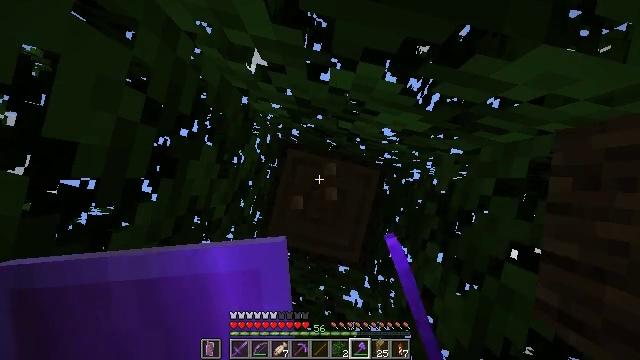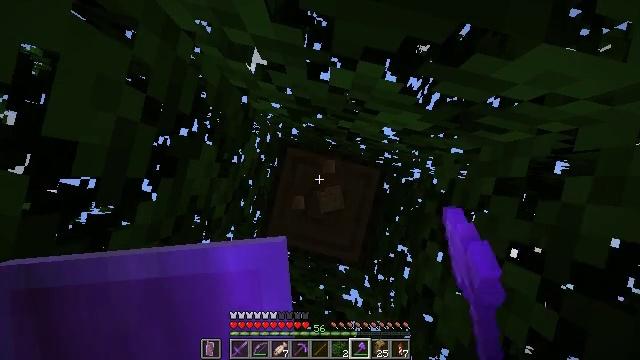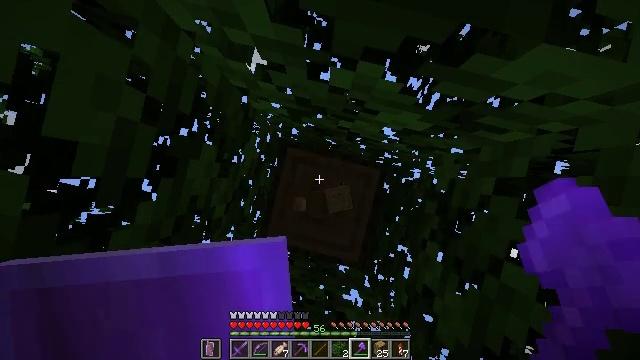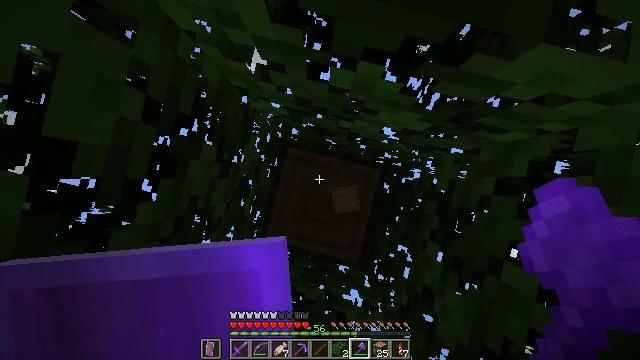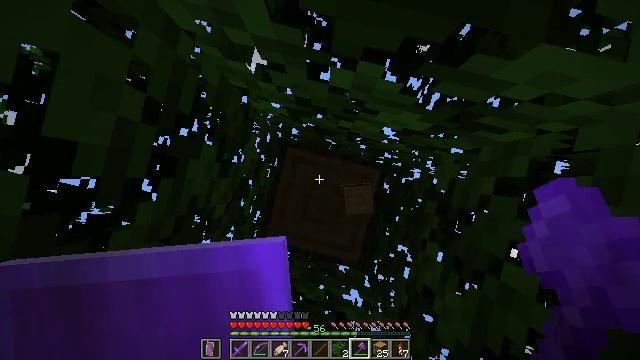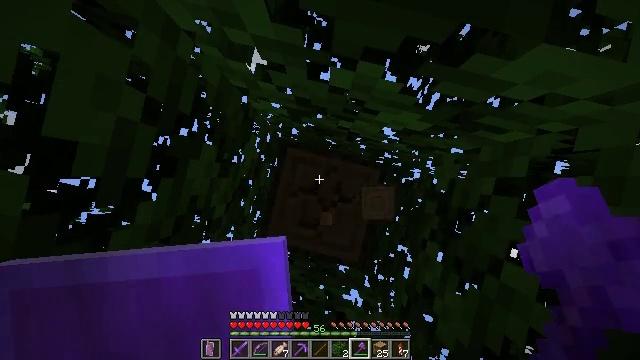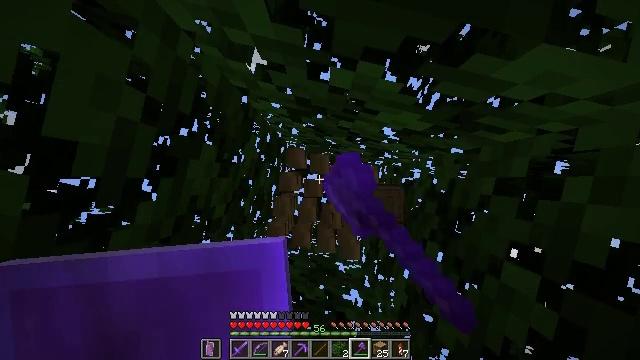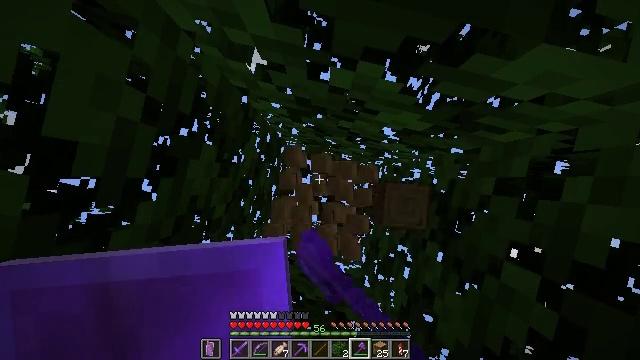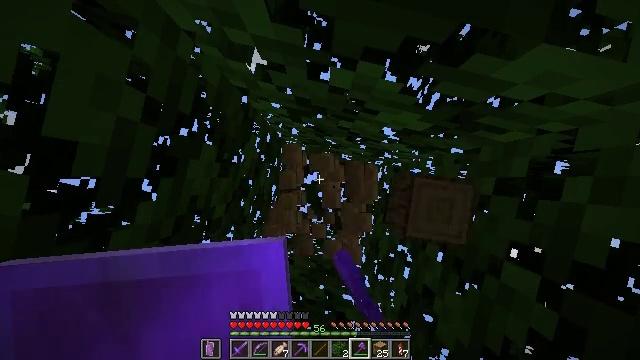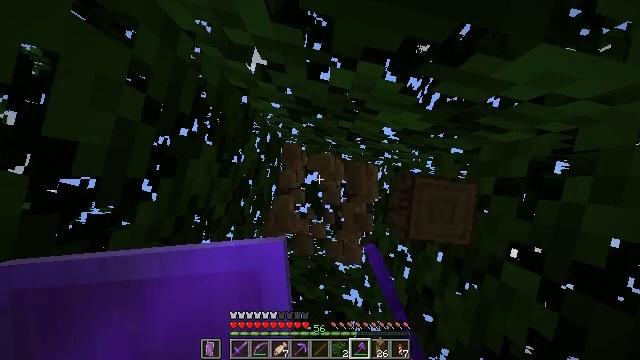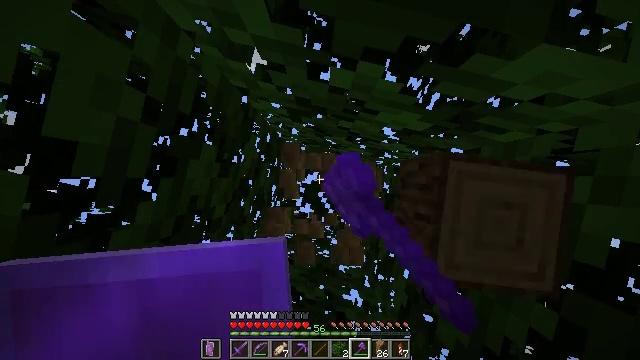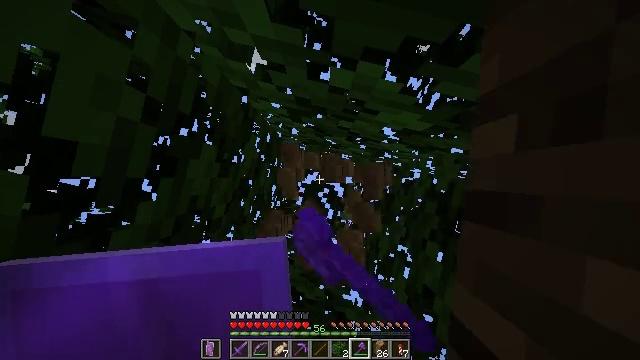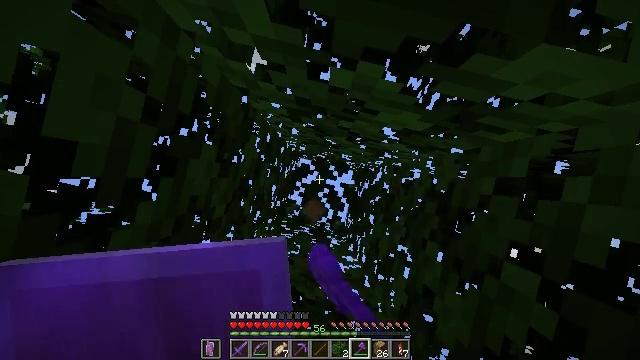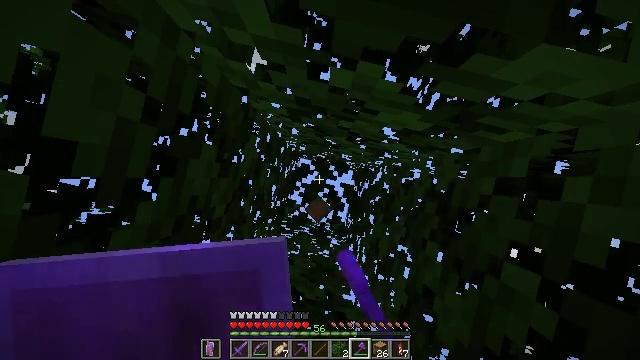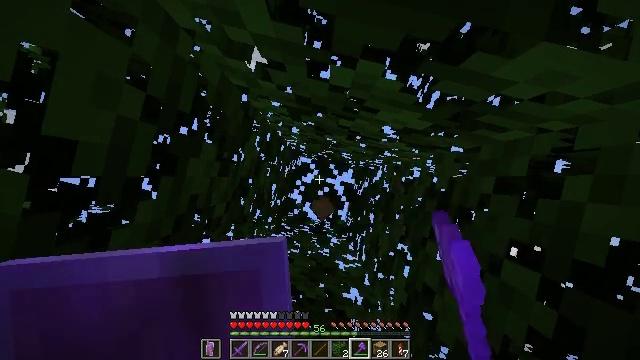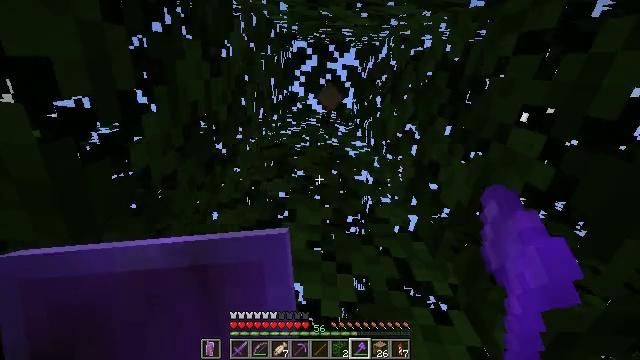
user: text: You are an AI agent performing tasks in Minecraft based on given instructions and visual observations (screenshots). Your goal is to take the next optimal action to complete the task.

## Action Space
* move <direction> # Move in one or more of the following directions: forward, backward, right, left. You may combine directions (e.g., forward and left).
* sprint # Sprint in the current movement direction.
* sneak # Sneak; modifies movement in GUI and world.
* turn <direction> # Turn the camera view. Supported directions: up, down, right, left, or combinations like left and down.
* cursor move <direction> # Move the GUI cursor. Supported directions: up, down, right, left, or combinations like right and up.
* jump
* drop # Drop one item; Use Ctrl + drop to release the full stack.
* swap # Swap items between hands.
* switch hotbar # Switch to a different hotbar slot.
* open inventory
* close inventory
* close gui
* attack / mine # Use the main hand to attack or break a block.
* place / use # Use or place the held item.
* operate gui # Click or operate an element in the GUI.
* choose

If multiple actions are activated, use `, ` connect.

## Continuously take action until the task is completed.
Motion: motion action
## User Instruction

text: Mine the oak log.
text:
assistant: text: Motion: no_op
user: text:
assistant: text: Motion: no_op
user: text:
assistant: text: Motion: no_op
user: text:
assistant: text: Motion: no_op
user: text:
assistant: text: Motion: attack / mine
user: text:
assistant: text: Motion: attack / mine
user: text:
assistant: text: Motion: attack / mine
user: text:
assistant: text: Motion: attack / mine
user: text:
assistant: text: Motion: attack / mine
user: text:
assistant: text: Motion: attack / mine
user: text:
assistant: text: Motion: attack / mine
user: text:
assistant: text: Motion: no_op
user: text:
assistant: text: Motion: no_op
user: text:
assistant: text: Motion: no_op
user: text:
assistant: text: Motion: turn left and down
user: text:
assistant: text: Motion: turn left and down
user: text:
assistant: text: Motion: turn left and down
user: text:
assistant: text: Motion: turn left and down
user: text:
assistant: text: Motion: turn left and down
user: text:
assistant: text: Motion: no_op
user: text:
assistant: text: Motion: no_op
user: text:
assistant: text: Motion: no_op
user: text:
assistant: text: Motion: no_op
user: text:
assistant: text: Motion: attack / mine
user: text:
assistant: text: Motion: attack / mine
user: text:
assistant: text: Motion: attack / mine
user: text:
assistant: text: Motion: attack / mine
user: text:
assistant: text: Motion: attack / mine
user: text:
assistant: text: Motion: attack / mine
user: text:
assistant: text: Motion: attack / mine